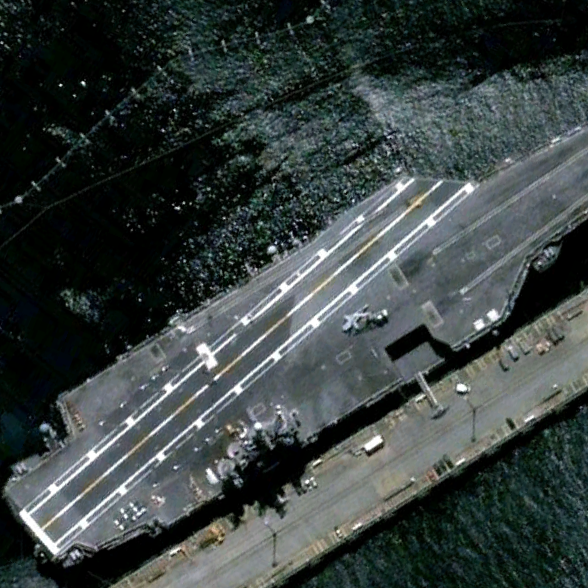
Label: aircraft_carrier